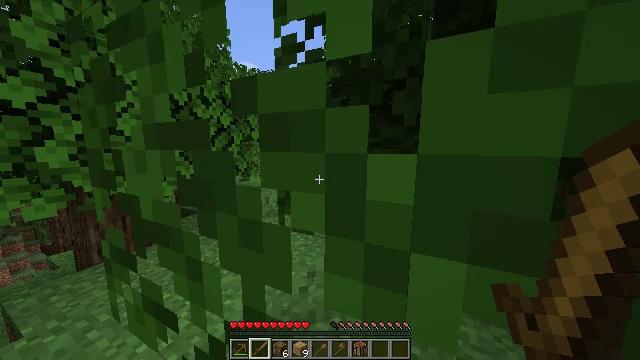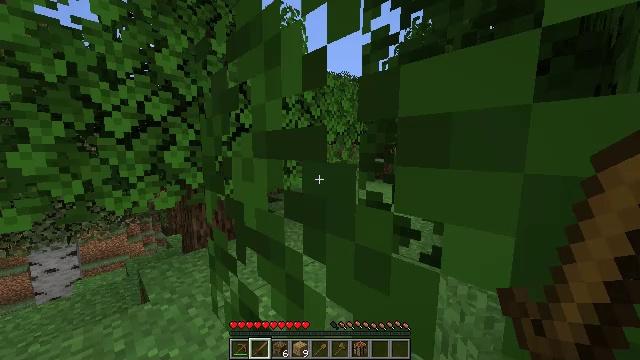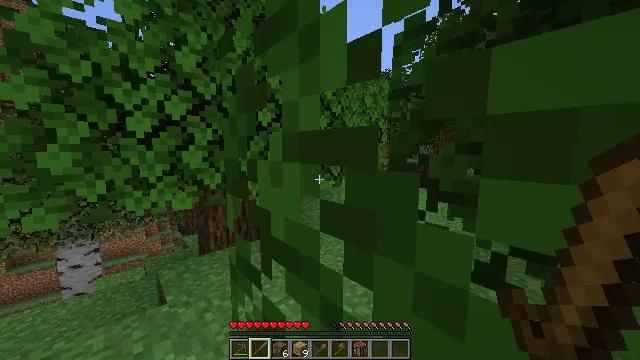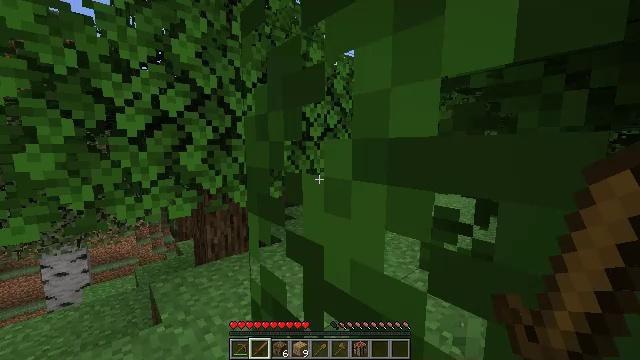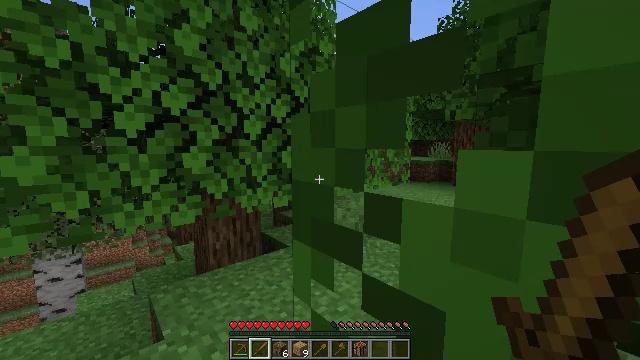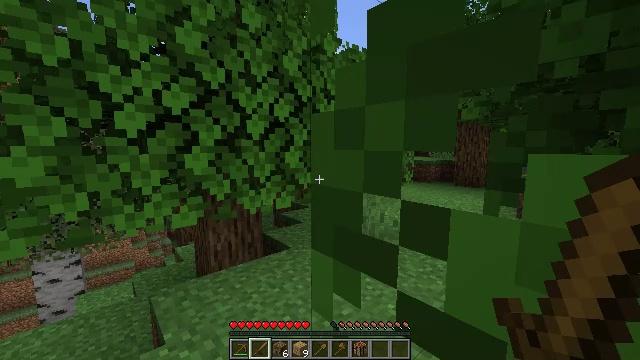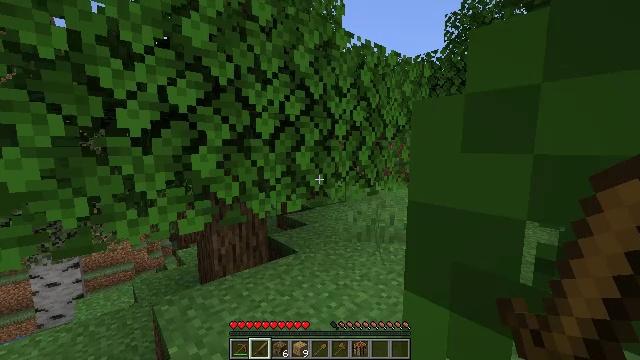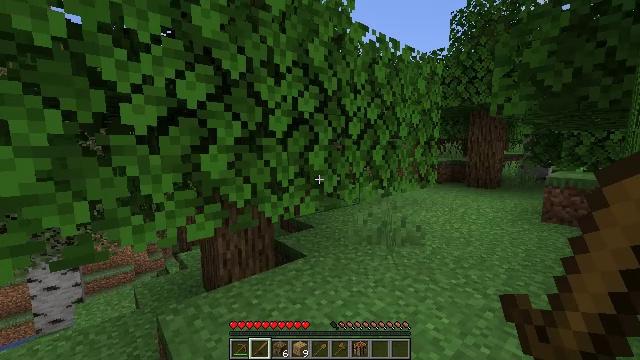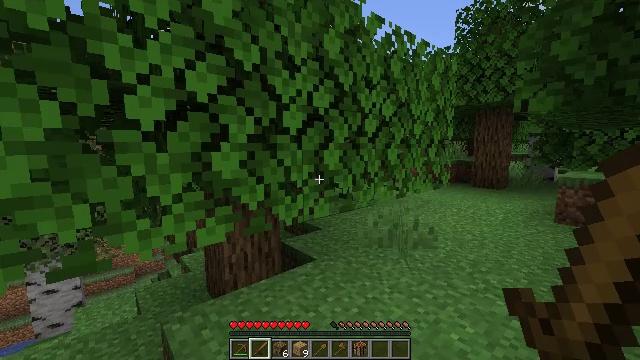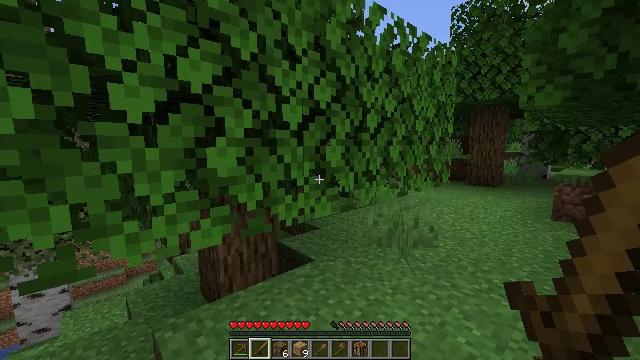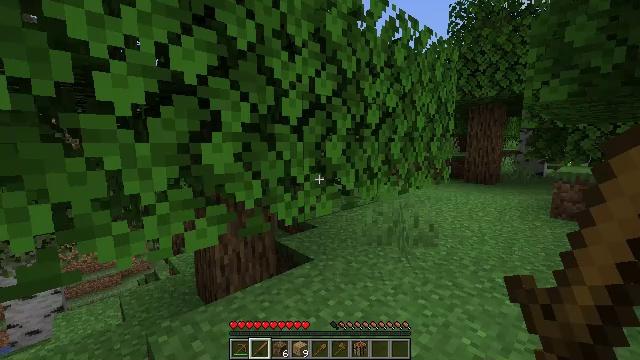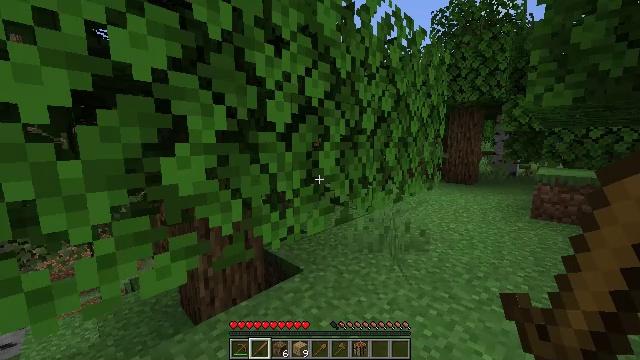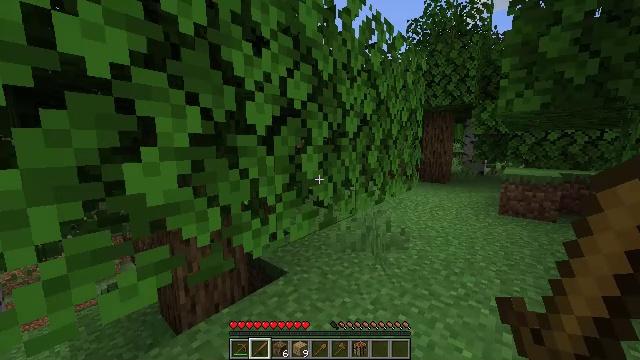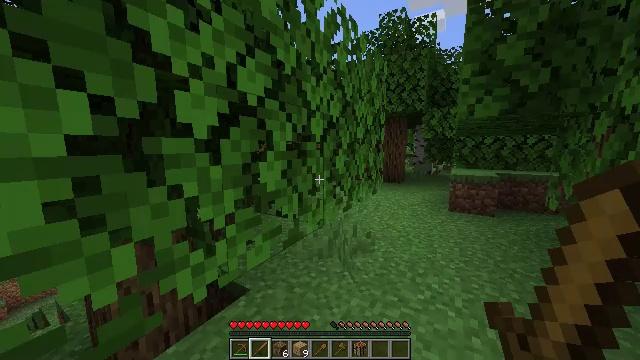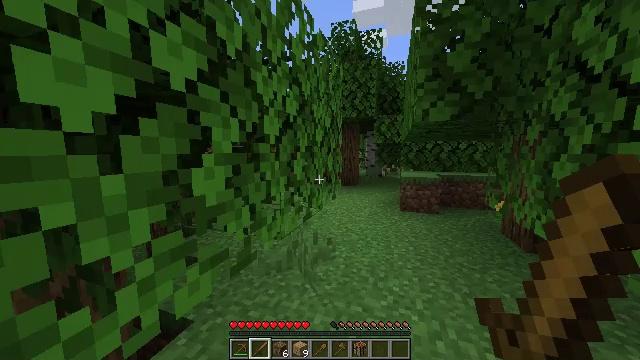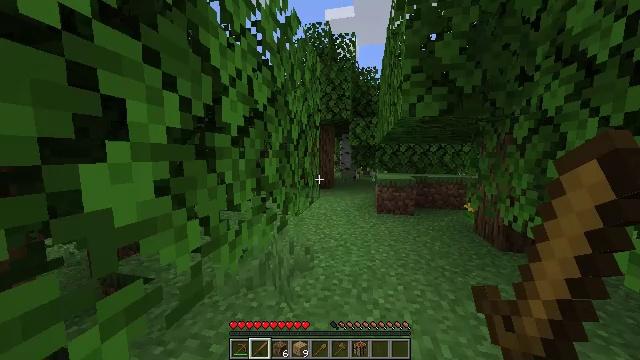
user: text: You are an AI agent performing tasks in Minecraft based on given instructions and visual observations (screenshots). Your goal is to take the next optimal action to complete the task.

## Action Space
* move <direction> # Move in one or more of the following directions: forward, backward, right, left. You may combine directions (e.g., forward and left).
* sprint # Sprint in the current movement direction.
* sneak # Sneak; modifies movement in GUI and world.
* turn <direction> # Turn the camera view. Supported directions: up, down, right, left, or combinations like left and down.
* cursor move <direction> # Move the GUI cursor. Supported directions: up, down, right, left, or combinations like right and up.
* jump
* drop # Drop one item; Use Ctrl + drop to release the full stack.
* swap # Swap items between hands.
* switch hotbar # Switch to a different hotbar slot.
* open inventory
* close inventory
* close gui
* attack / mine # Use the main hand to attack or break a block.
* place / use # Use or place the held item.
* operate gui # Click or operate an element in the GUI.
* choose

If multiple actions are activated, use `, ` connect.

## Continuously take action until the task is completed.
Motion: motion action
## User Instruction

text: Gather dirt.
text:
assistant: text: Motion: move forward, sprint, turn left and up
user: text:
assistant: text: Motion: move forward, sprint, turn left
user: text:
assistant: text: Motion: move forward, sprint
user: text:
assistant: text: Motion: move forward, sprint
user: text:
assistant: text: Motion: move forward, sprint
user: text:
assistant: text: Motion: move forward, sprint
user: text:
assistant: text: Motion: move forward, sprint
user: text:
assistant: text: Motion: move forward, sprint
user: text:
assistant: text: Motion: move forward, sprint, turn right
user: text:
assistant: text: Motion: move forward, sprint
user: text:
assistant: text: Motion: move forward, sprint, turn right
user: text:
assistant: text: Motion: move forward, sprint, turn right
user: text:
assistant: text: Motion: move forward, sprint, turn right
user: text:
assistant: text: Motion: move forward, sprint, turn right
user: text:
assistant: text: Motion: move forward, sprint, turn right
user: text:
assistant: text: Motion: move forward, sprint, turn right
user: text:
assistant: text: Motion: move forward, sprint, turn right
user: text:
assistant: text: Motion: move forward, sprint
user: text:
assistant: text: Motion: move forward, sprint
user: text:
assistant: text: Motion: move forward, sprint
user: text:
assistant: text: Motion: move forward, sprint
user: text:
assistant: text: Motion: move forward, sprint
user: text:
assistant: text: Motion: move forward, sprint
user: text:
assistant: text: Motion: move forward, sprint
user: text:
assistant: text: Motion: move forward, sprint
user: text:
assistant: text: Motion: move forward, sprint
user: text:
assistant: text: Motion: move forward, sprint
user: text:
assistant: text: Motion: move forward, sprint
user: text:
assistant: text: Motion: move forward, sprint
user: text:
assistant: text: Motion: move forward, sprint